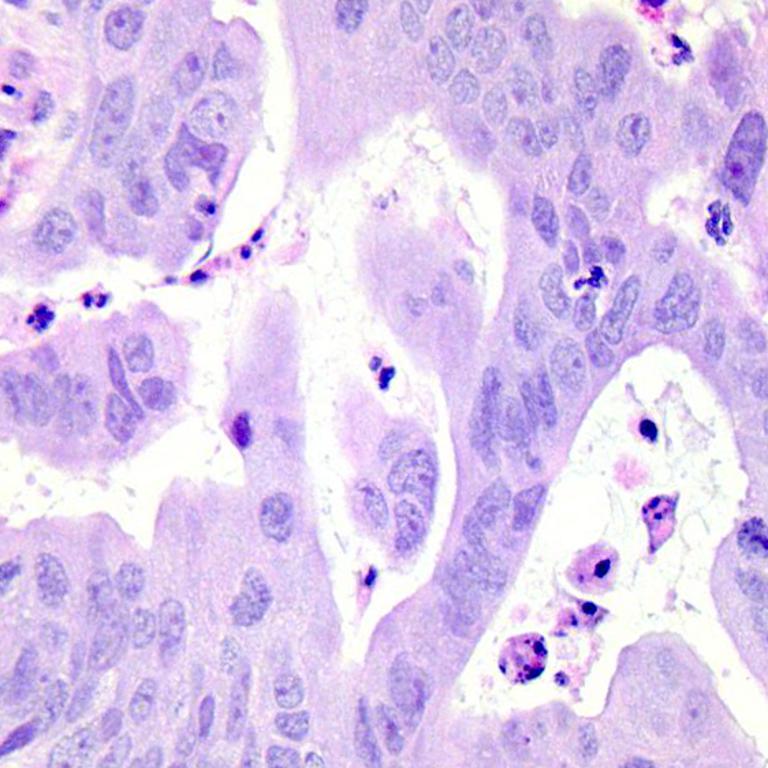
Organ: colon
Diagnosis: adenocarcinomas